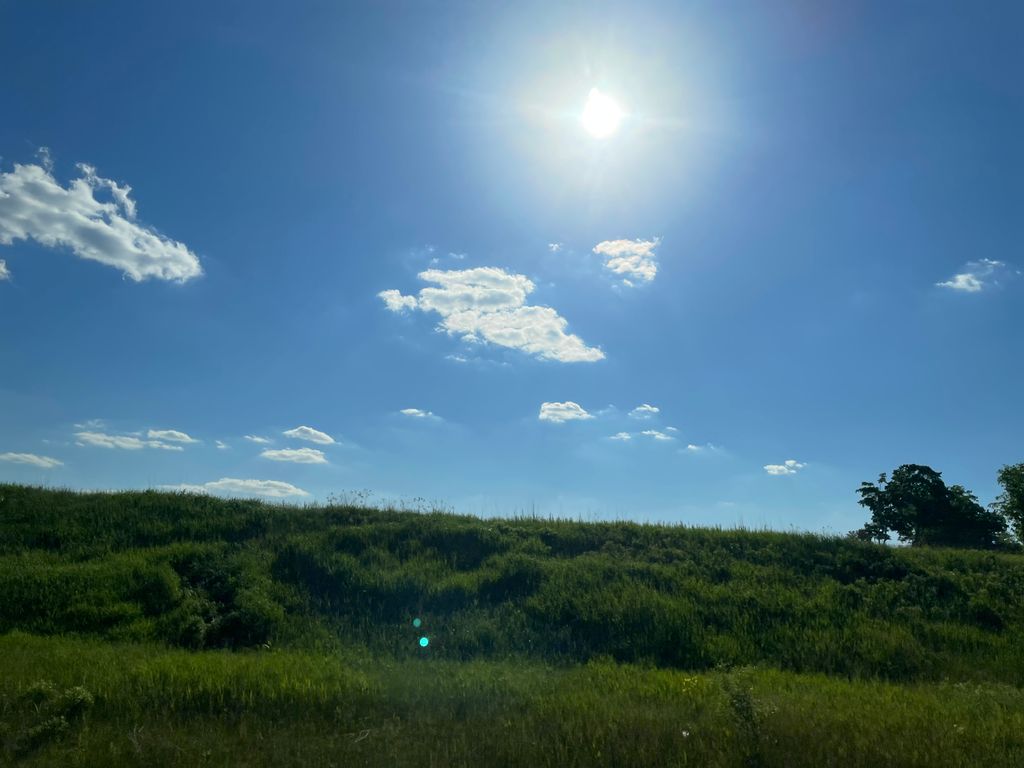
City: kitchener-waterloo